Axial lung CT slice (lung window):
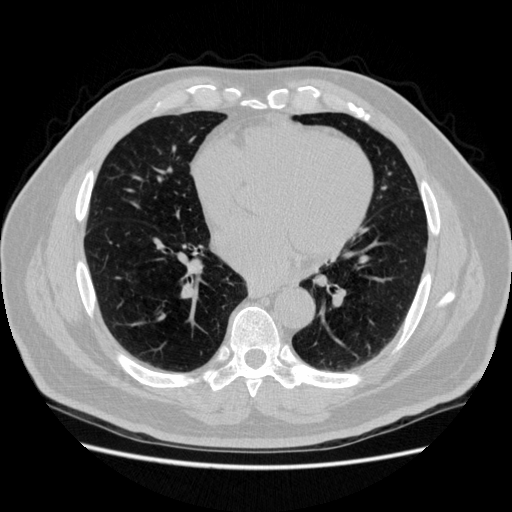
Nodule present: yes
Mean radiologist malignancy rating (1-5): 2